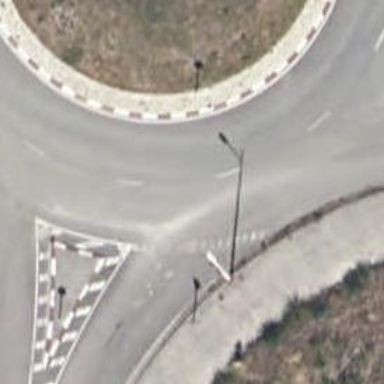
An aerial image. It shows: Road with "give way" sign.